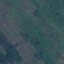
Land use / land cover class: Pasture